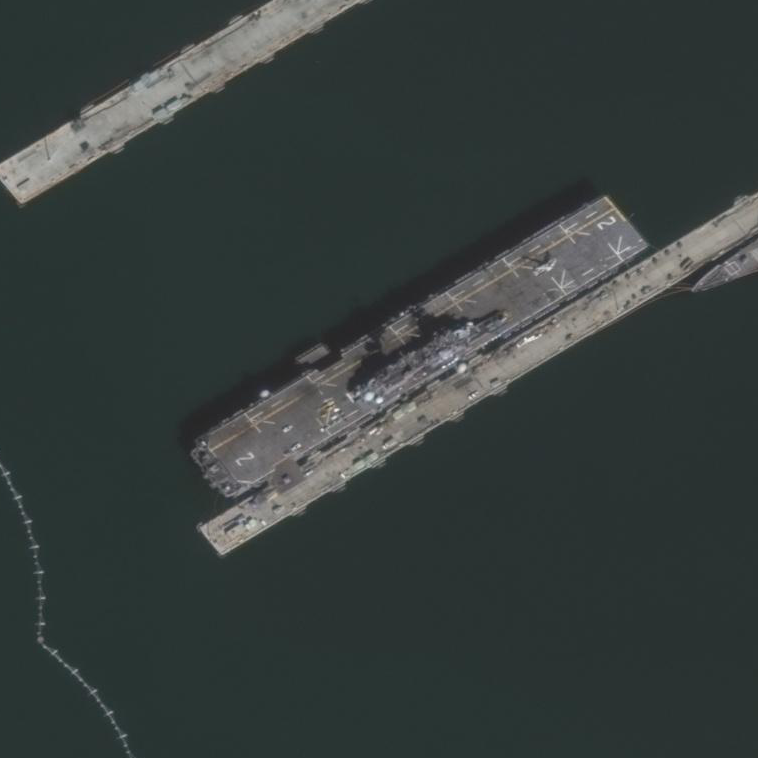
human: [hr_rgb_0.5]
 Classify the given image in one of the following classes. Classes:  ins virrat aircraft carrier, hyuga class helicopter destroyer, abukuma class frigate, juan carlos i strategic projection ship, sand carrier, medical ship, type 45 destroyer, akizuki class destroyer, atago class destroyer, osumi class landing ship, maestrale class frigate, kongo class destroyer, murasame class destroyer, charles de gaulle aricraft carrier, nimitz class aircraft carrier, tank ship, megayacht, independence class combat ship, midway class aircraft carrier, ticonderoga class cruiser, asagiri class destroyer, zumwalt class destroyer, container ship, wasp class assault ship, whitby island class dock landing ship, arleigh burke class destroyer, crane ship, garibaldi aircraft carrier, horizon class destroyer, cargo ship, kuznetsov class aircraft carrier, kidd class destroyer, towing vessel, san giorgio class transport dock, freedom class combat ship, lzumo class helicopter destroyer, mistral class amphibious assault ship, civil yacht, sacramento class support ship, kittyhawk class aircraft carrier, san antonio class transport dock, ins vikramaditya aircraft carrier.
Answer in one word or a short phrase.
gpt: Wasp class assault ship